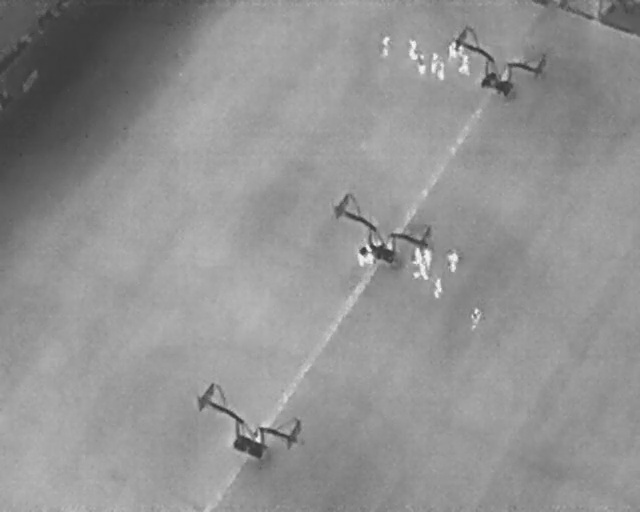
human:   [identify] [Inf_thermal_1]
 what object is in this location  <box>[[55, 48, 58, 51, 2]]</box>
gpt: <ref>1 large person at the center</ref>